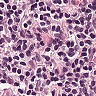
Metastatic tissue present: no